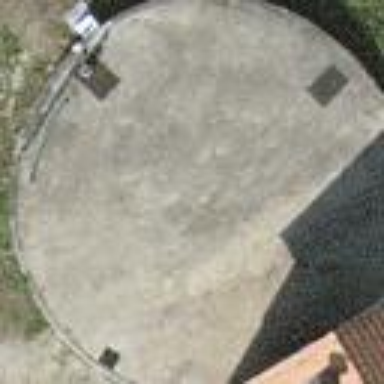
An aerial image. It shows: Storage tank which is man-made.